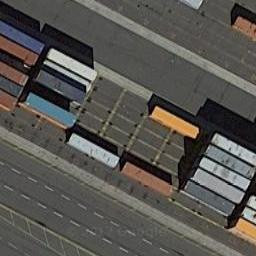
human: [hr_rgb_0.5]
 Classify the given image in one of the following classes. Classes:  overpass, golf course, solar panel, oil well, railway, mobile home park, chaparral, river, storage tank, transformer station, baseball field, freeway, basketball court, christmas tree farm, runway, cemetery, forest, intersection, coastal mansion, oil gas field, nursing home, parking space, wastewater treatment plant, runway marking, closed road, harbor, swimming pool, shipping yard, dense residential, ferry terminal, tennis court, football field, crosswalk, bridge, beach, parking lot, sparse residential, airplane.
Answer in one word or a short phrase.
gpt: shipping yard